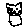
Label: cat